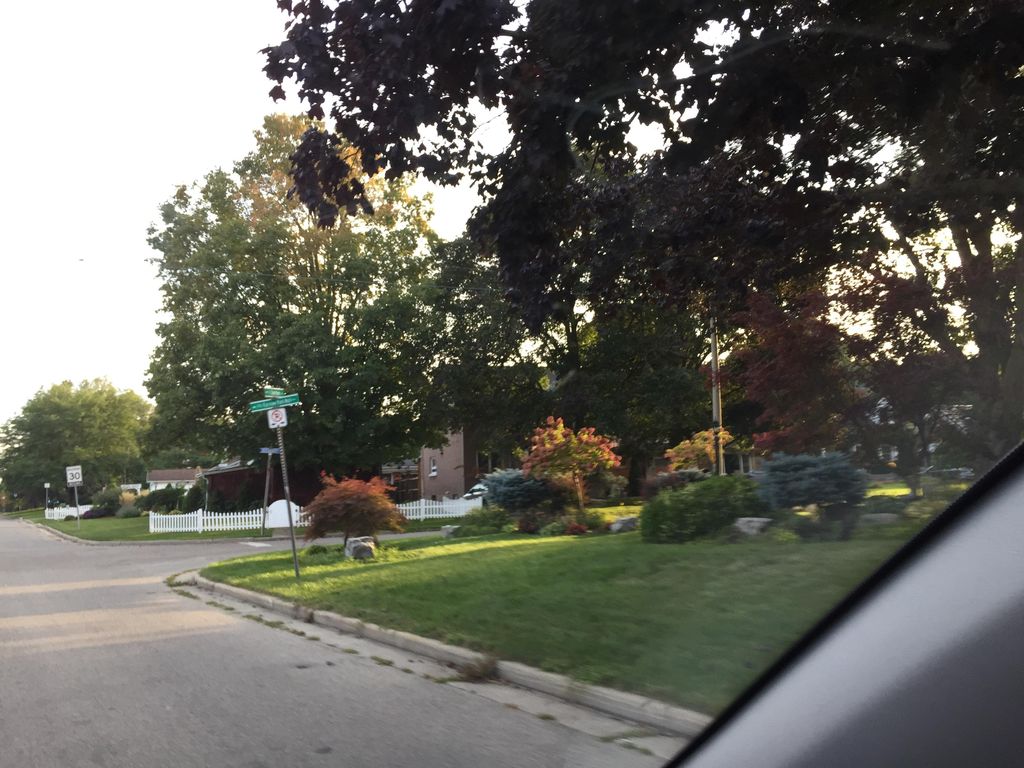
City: kitchener-waterloo